Question: I am trying to delete the last Object from the Realm.io database based on a query, like so:
'''
Realm realm = Realm.getInstance(this);
final RealmResults<RealmCustomLocation> databaseLocations = realm.where(RealmCustomLocation.class).findAllSorted("timeStamp", RealmResults.SORT_ORDER_DESCENDING);
if(databaseLocations.size() >= 4){
realm.beginTransaction();
databaseLocations.removeLast();
realm.commitTransaction();
}
'''
This is exactly like what is written at the <URL> about deletion:
'''
realm.beginTransaction();
result.removeLast();
realm.commitTransaction()
'''
But when I execute the code it always breaks with a RealmException
'''
io.realm.exceptions.RealmException: Removing object is not supported.
'''
Then I looked at the source code of RealmResults.java and I find this:

So no wonder it keeps crashing, removeLast() does nothing, only throw an error!
So my question is:
I am using realm.io 0.77 (compile 'io.realm:realm-android:0.77.0') on Android.
I appreciate your help on this!
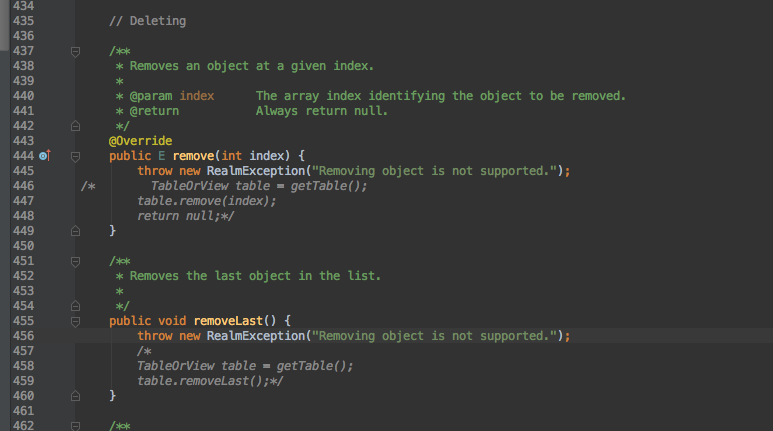
Answer: I have contacted Realm.io support, awaiting an answer. For the meantime:
'''
RealmCustomLocation location = databaseLocations.get(databaseLocations.size() - 1);
location.removeFromRealm();
'''
works equivalent to
'''
databaseLocations.removeLast()
'''
so it can be used as a workaround.
Edit: Support told me that they are fixing it for future versions and recommended to use the workaround I posted for in the mean time.